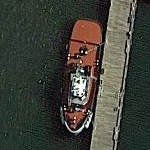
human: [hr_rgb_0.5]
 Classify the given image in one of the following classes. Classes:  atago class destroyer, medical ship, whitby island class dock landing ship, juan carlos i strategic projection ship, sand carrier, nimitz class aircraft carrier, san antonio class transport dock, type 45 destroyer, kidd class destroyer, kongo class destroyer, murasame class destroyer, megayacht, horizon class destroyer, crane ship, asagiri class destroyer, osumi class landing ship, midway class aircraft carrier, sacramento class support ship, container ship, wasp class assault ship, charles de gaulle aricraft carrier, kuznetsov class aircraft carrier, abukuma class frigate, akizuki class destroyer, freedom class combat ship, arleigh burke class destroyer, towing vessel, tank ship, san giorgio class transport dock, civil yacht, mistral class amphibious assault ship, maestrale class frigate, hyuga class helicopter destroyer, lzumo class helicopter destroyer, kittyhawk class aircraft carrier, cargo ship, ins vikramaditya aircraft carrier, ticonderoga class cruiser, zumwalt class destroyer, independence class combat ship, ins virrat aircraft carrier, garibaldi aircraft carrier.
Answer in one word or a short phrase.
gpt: Towing vessel